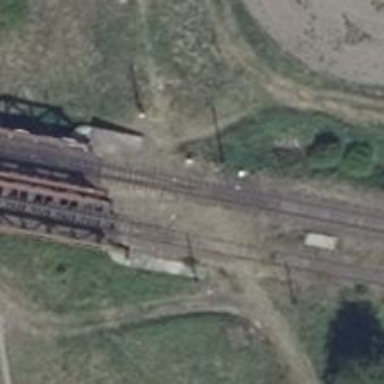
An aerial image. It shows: Railway level crossing.